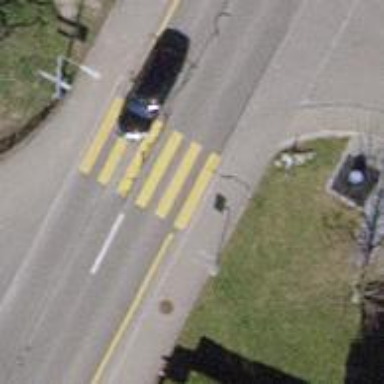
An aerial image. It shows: Uncontrolled zebra crossing on the road.